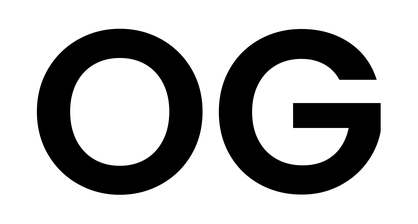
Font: Poppins-SemiBold